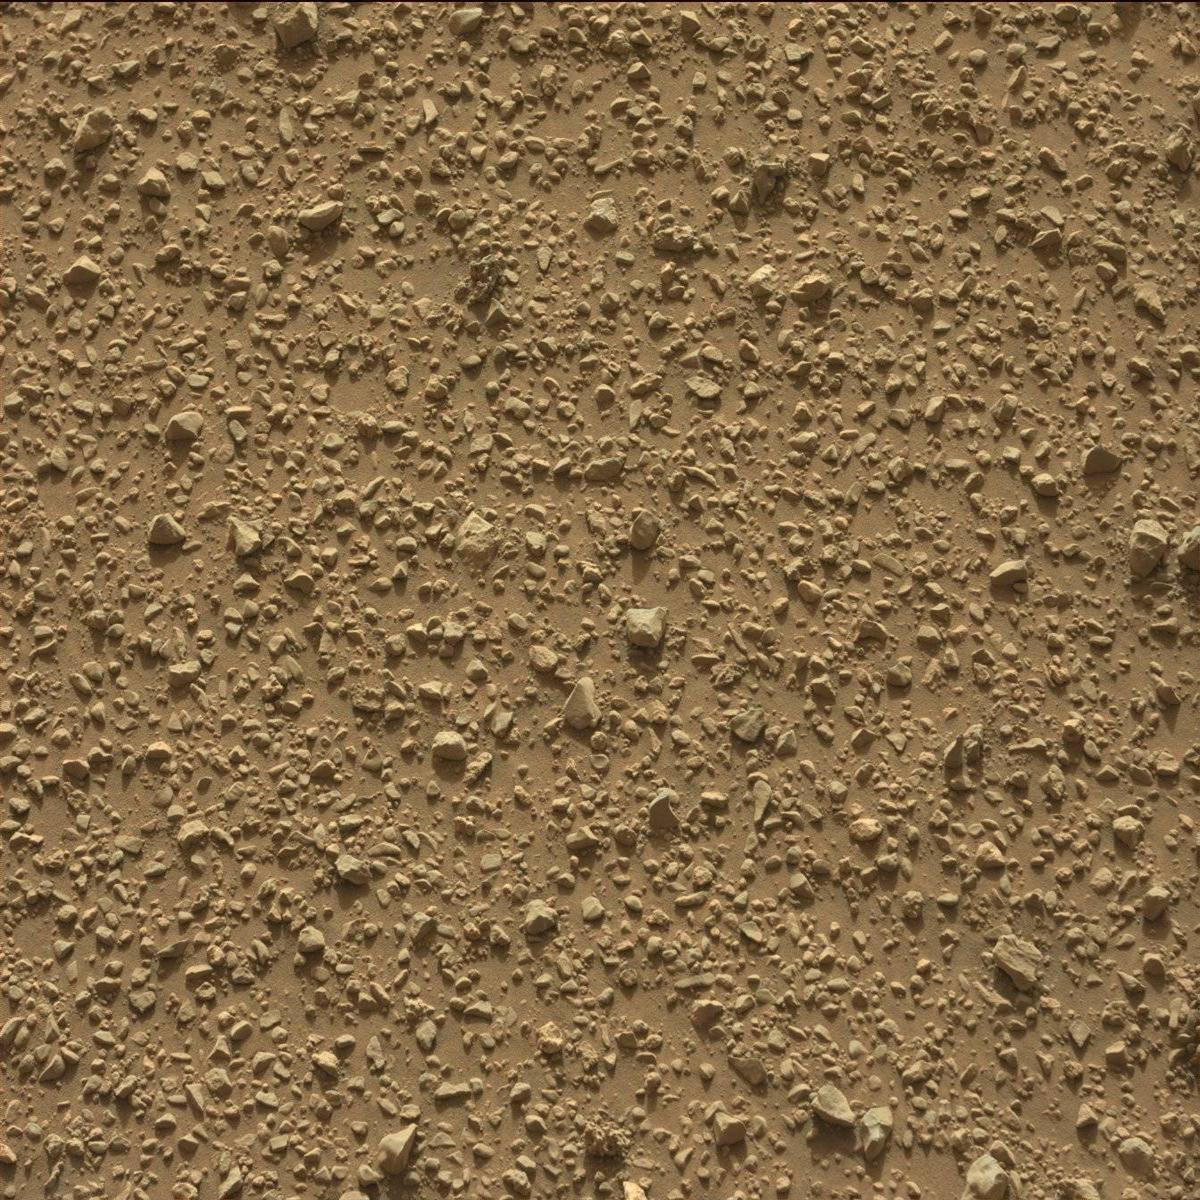
Terrain classes present: Bedrock, Rock, Sand / Soil